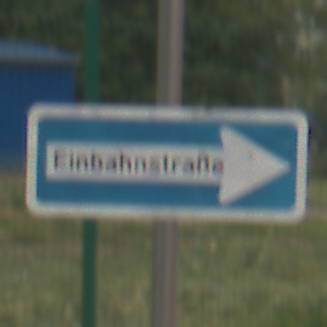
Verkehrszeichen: EinbahnstrasseRechtsweisend
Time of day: MorningAfternoon
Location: Outdoor (Suburban)
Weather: PartlyCloudy
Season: NotSpecified
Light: Natural